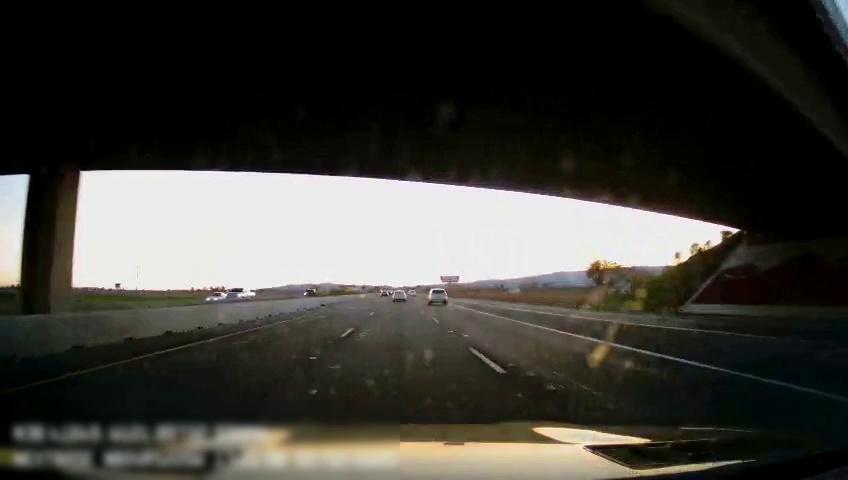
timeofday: Day
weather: Sunny
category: Drivable Space
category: Vehicles | Car
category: Vehicles | SUV
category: Vehicles | Car
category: Vehicles | Truck
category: Vehicles | Truck
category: Lanes | Current Lane
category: Lanes | Current Lane
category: Lanes | Alternate Lane
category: Lanes | Alternate Lane
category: Lanes | Alternate Lane
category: Traffic | Signs